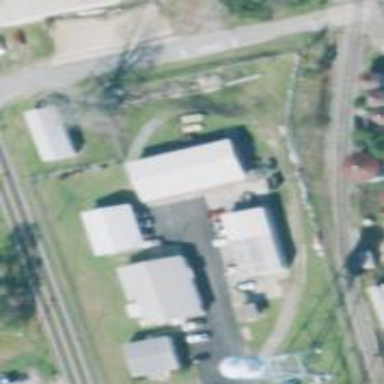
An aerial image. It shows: Yard for service or maintenance purposes.